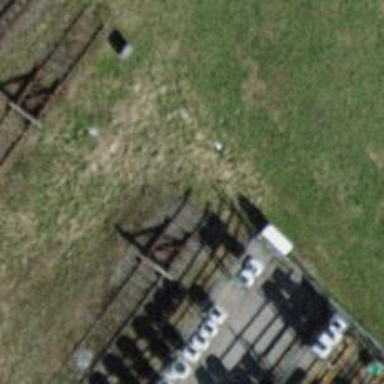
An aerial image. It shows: Railway buffer stop.